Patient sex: F
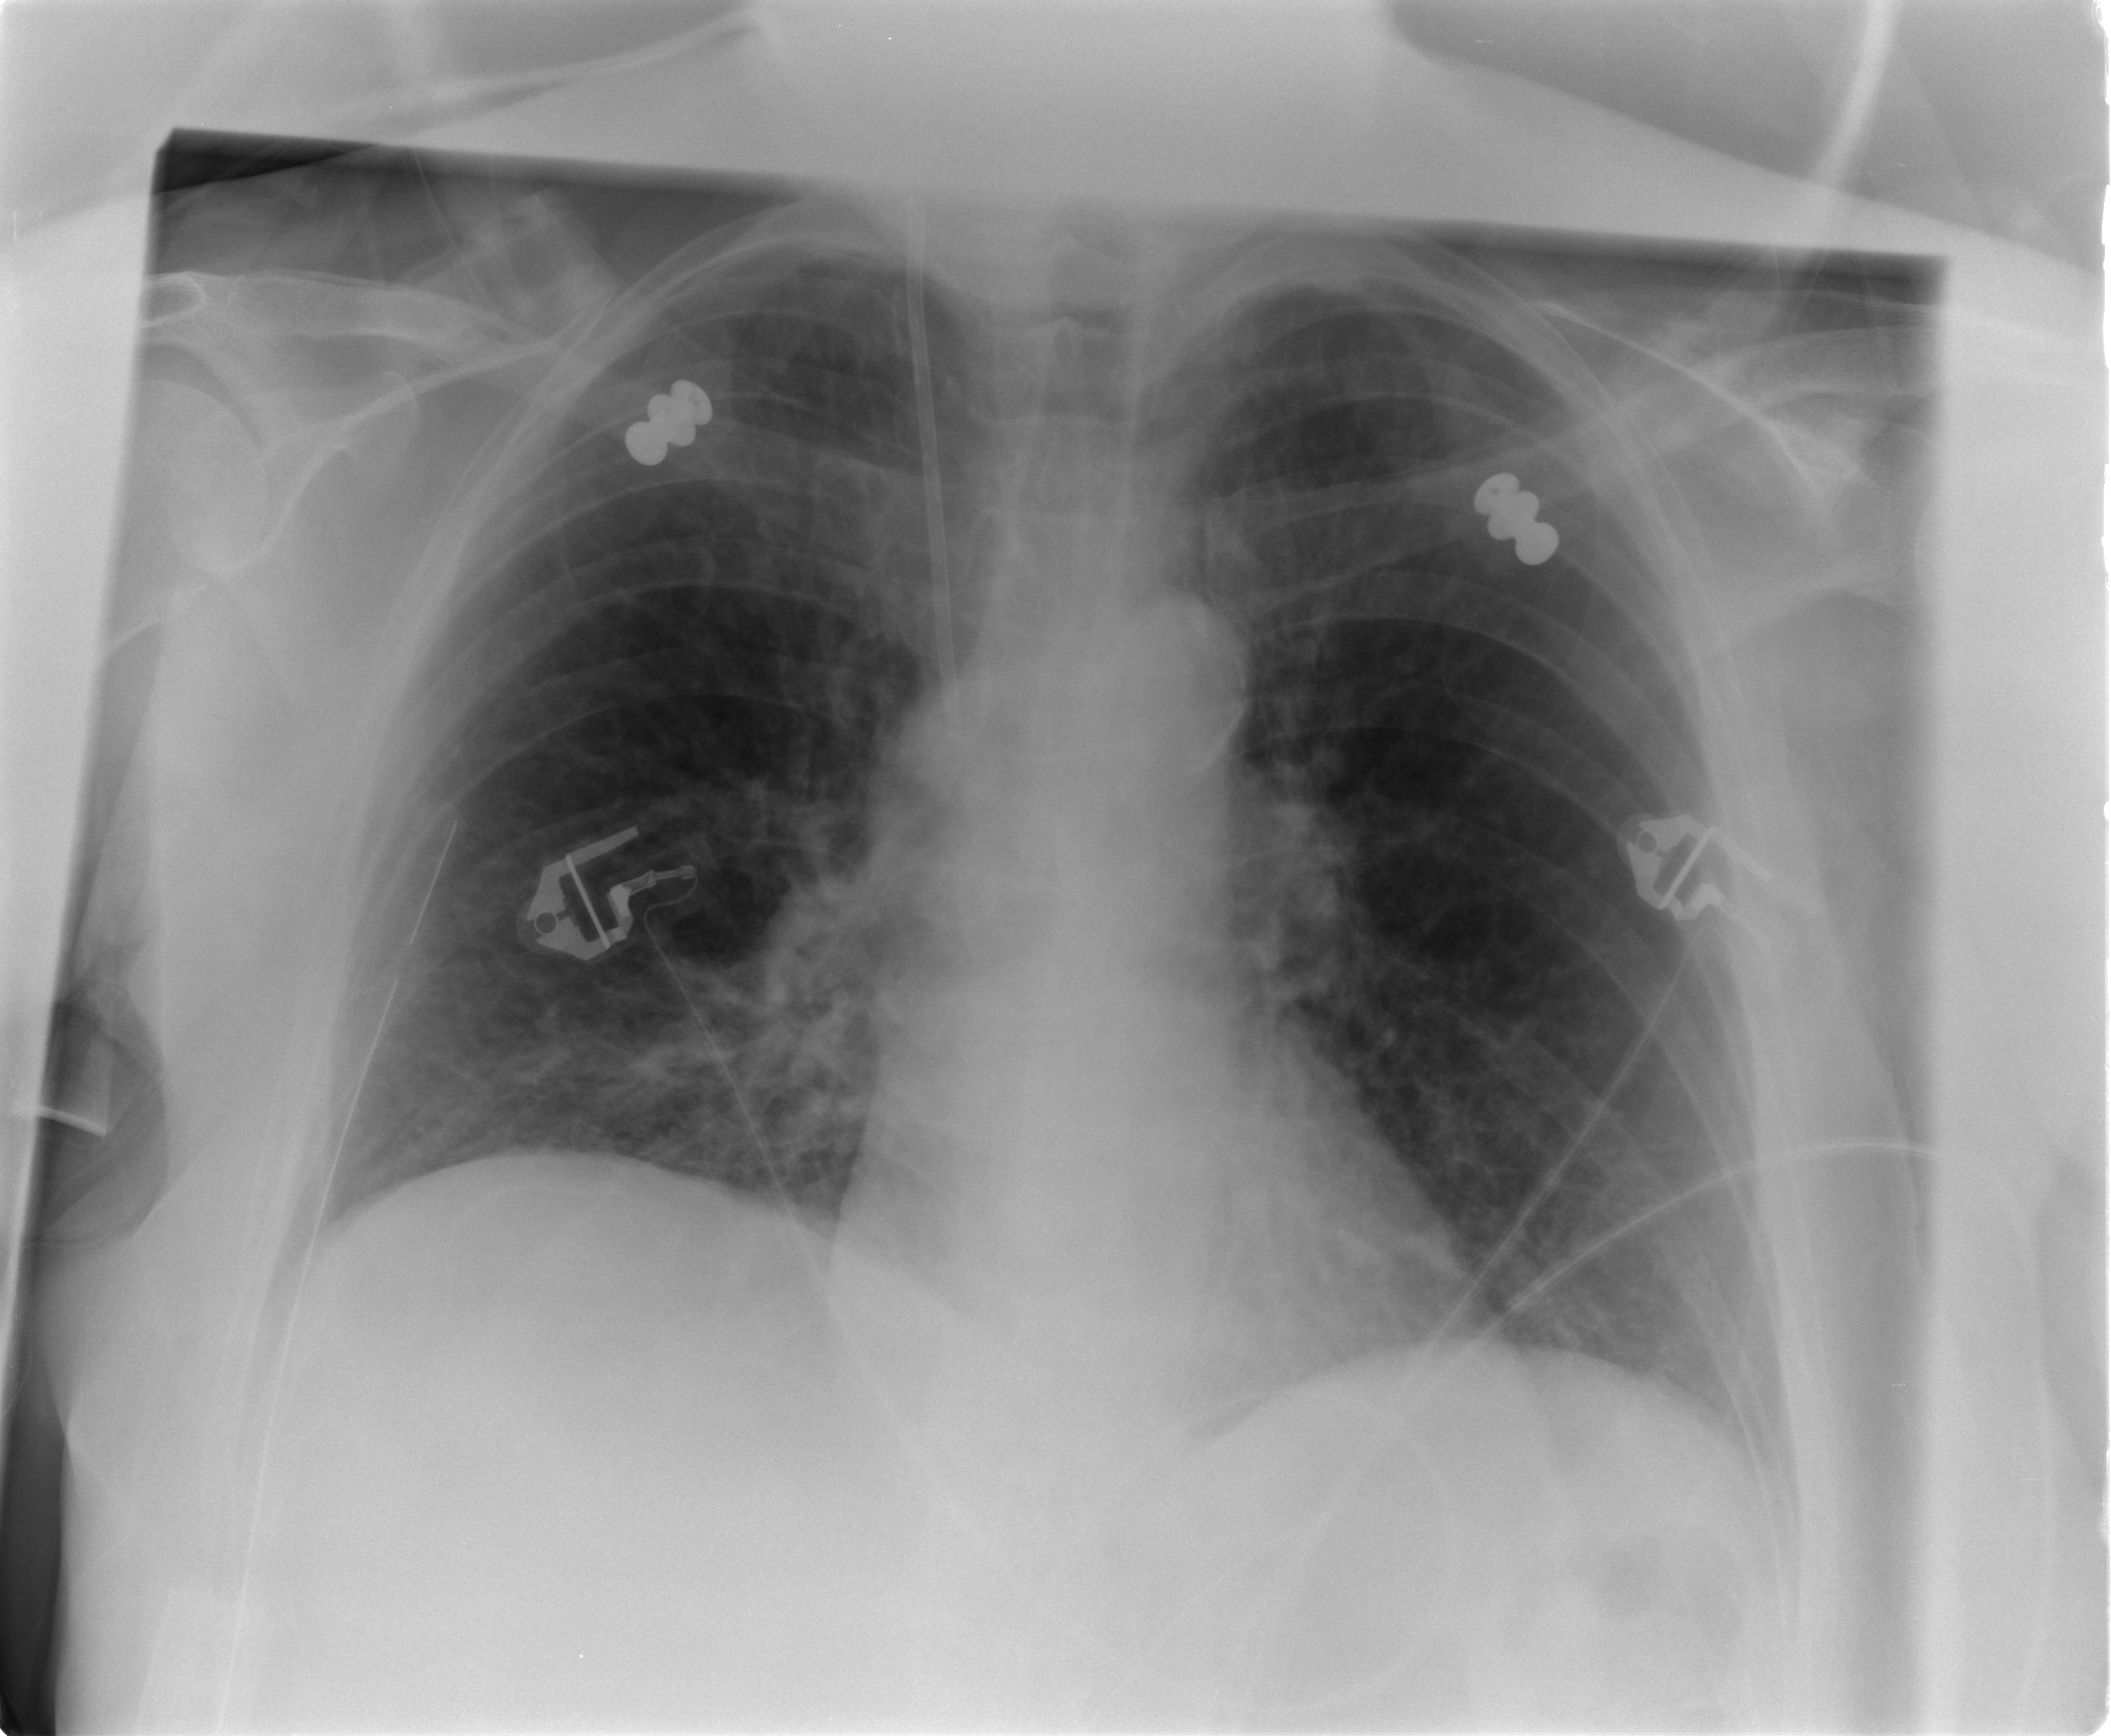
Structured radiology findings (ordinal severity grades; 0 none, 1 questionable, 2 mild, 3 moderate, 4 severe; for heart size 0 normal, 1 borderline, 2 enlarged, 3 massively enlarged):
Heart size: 0
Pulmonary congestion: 0
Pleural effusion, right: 0
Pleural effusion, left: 0
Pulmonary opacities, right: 0
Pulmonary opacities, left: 0
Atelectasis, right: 1
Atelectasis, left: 0